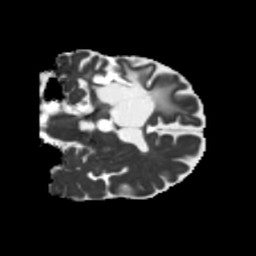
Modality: MD
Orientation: coronal
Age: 57
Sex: male
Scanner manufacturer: siemens
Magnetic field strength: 3 T
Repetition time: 5.25 s
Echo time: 0.08 s